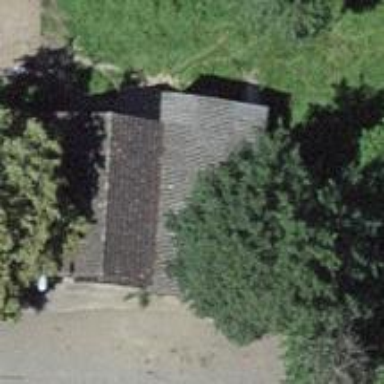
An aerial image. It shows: Building with tiled roof.